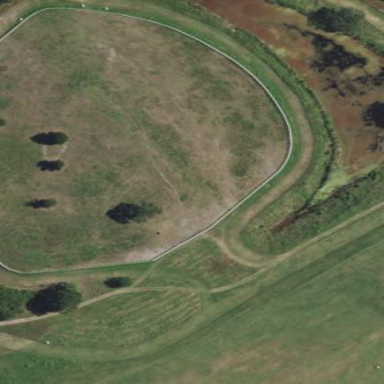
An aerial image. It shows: Area designated for horse riding.